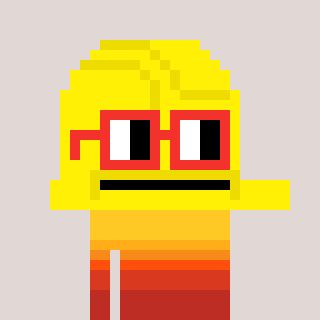
a pixel art character with square red glasses, a construction helmet-shaped head and a grayscale-colored body on a warm background